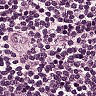
Metastatic tissue present: no